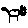
Label: cat